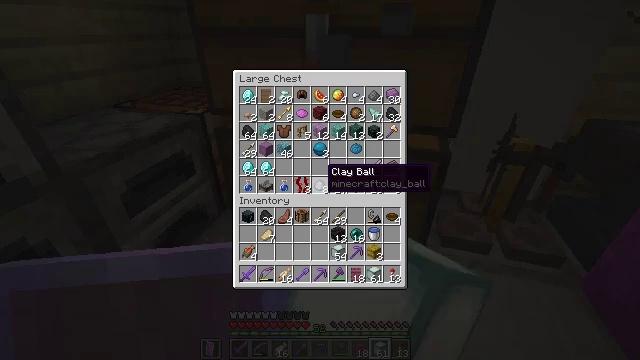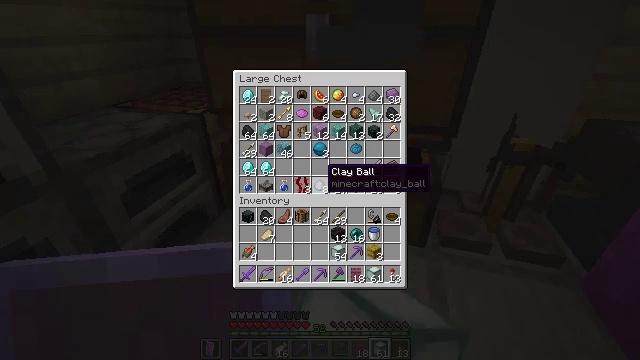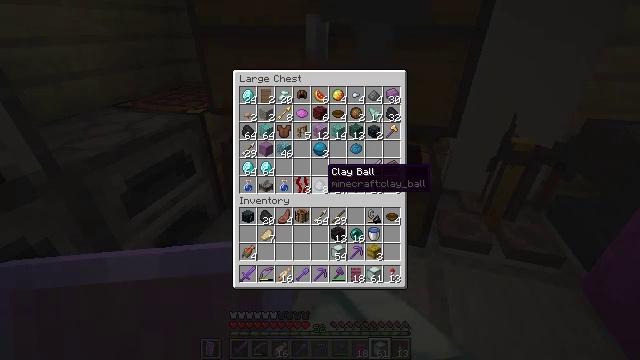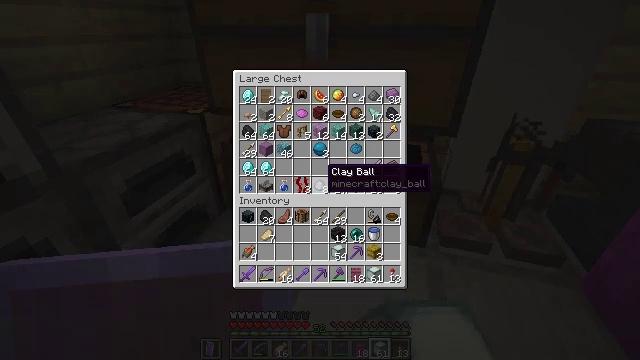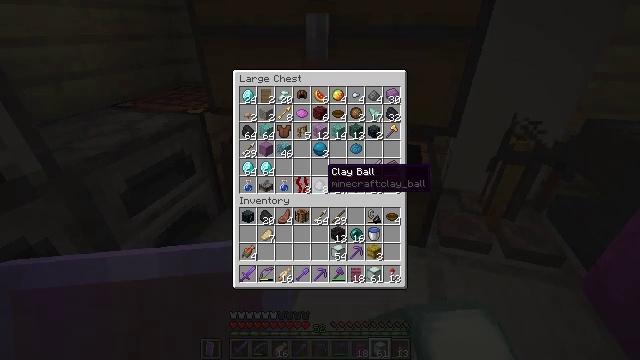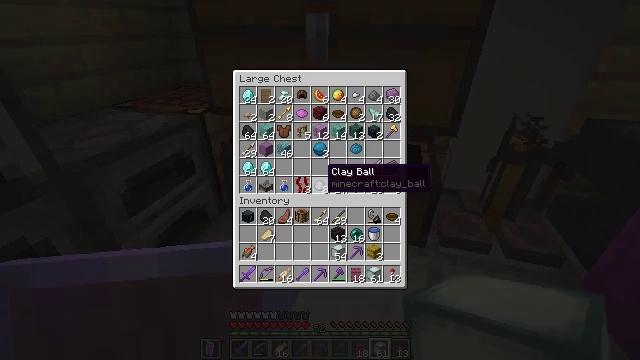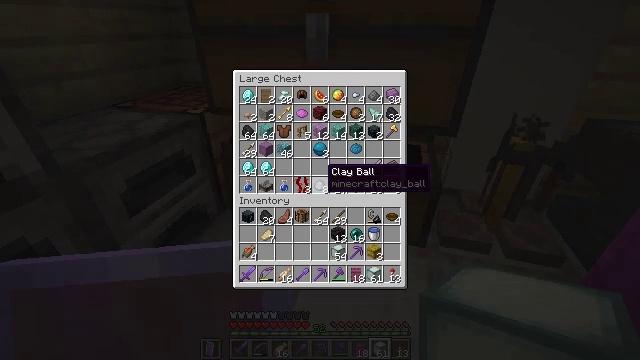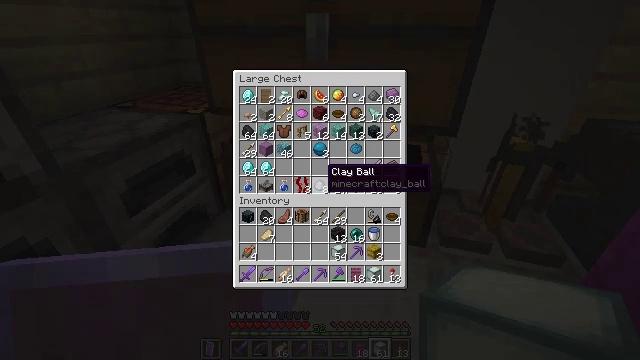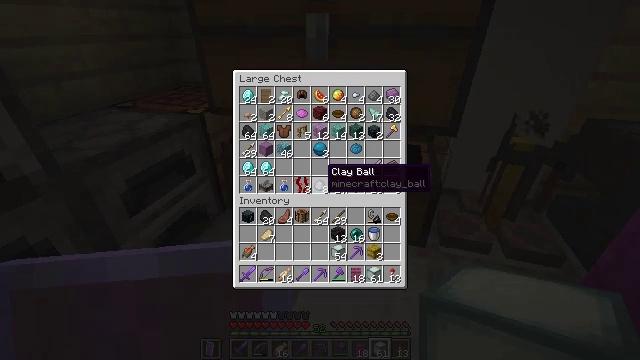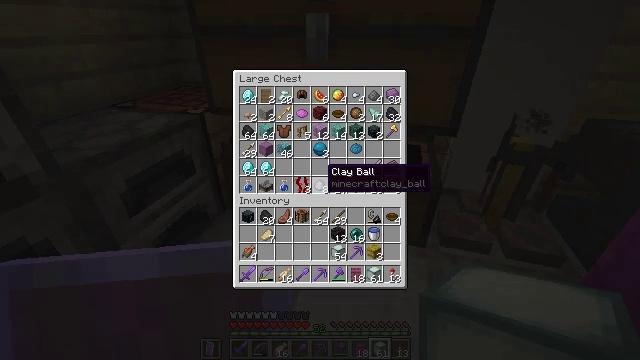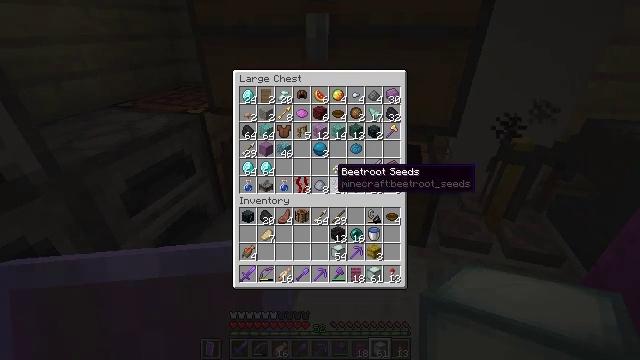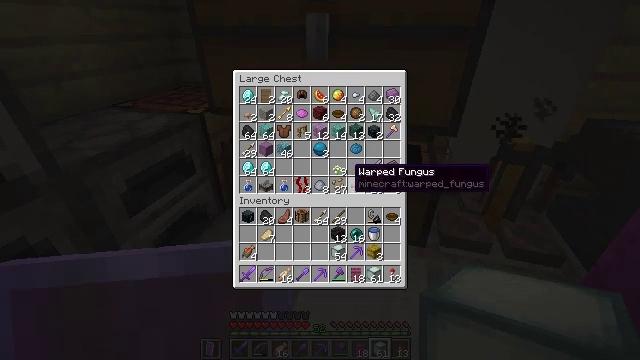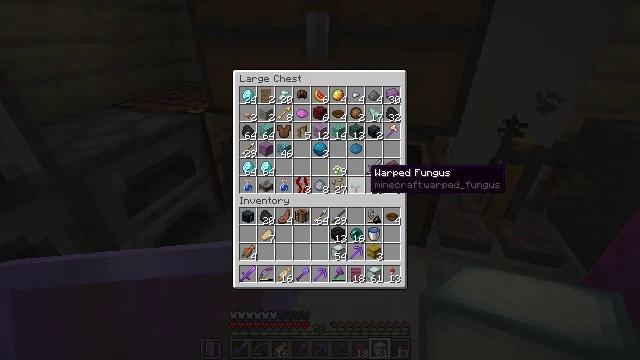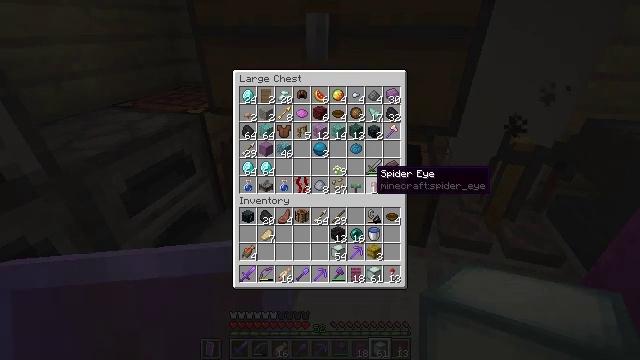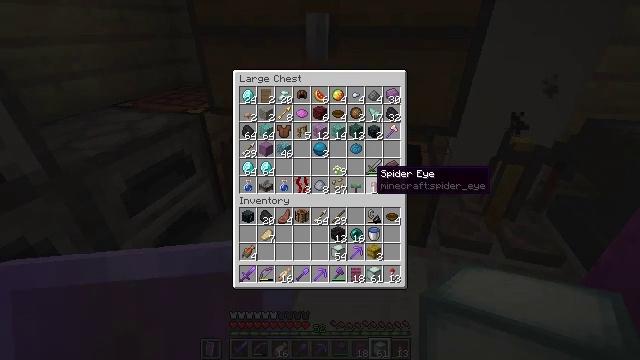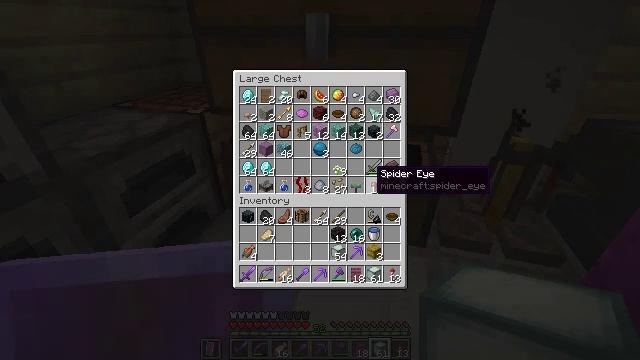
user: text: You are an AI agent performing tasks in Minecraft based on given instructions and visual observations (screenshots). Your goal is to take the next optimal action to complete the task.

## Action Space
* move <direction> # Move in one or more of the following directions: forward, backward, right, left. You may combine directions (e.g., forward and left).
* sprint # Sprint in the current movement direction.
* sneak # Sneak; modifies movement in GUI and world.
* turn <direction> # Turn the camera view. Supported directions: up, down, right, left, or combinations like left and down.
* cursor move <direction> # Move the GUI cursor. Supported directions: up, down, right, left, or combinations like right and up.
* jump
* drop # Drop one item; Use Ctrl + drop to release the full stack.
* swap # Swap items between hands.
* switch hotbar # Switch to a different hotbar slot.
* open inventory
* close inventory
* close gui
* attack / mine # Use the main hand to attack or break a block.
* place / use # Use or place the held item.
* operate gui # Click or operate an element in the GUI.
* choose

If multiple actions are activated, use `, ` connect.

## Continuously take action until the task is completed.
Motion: motion action
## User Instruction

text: Create a sea lantern.
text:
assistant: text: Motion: no_op
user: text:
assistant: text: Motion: no_op
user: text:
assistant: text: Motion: no_op
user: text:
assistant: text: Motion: no_op
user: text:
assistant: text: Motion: no_op
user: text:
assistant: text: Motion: no_op
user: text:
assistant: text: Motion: no_op
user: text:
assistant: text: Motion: no_op
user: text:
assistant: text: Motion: no_op
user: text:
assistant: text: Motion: turn right
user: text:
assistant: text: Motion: turn right
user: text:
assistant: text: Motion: turn right
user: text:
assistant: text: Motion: no_op
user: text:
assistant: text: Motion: no_op
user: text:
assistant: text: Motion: no_op
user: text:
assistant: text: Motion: no_op
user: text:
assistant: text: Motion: no_op
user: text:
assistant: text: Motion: no_op
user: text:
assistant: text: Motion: no_op
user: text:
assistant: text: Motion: no_op
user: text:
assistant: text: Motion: no_op
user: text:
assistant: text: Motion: no_op
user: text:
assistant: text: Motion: no_op
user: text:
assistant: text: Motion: no_op
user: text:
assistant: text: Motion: no_op
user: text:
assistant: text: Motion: no_op
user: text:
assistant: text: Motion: no_op
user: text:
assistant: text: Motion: no_op
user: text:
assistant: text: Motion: no_op
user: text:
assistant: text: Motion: no_op